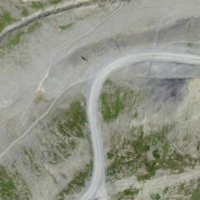
EUNIS habitat code: 31
Species observed at this site:
Oenanthe oenanthe